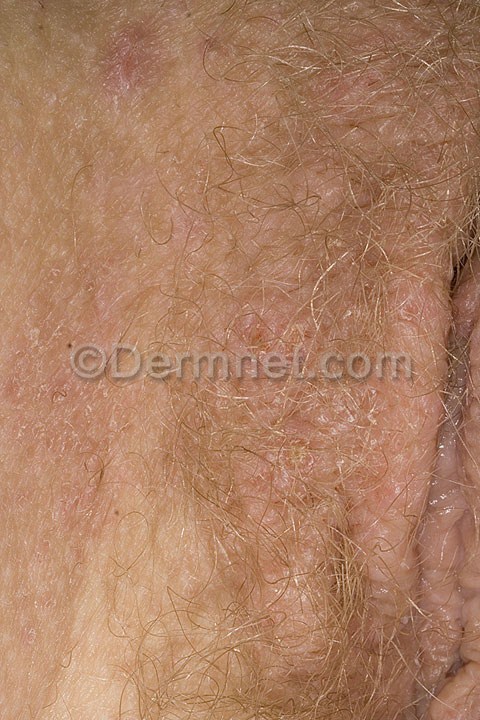
Disease: Eczema Photos